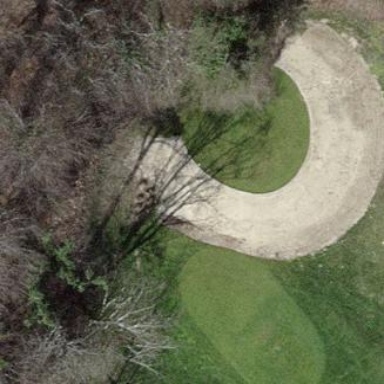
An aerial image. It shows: Golf tee.